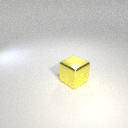
large yellow metal cube